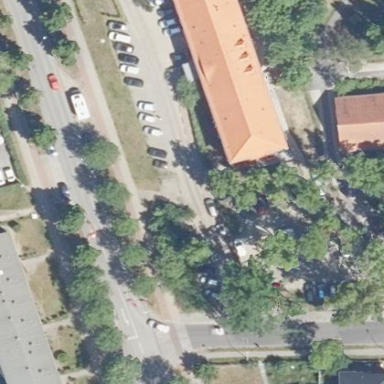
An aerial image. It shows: Building with gambrel roof oriented along its length.